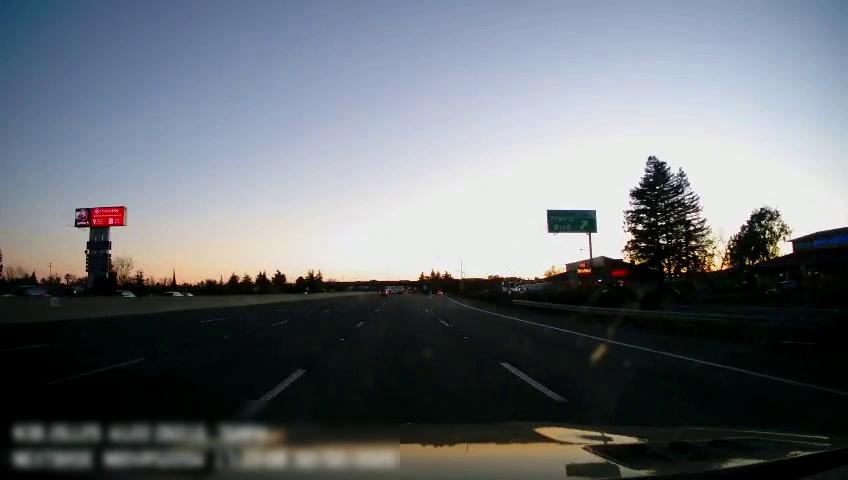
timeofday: Day
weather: Sunny
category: Drivable Space
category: Vehicles | SUV
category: Vehicles | SUV
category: Vehicles | Car
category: Vehicles | Car
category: Vehicles | SUV
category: Vehicles | Truck
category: Vehicles | Truck
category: Lanes | Current Lane
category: Lanes | Alternate Lane
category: Lanes | Alternate Lane
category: Lanes | Current Lane
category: Lanes | Alternate Lane
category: Traffic | Signs